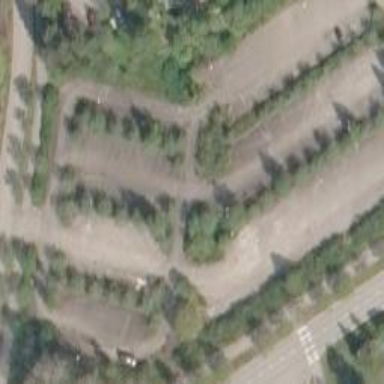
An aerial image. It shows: Parking area with surface.